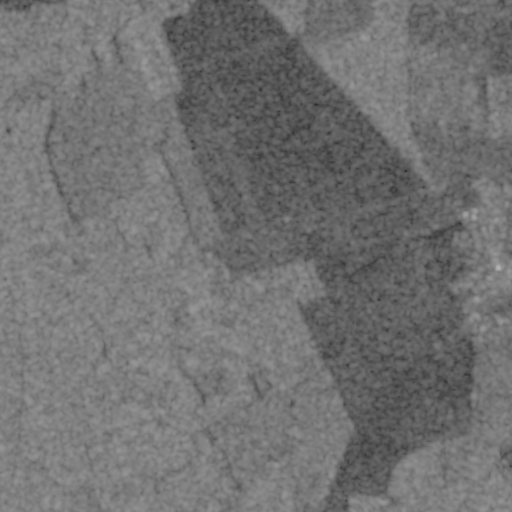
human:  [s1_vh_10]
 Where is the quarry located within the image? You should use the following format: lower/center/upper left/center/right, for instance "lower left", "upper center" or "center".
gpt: The quarry is located in the lower right of the image.
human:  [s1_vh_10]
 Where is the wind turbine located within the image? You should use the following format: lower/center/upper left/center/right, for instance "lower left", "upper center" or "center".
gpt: The wind turbine is located in the upper right of the image.
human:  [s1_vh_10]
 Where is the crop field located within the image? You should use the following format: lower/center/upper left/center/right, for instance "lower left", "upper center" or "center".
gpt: There is no crop field in the image.

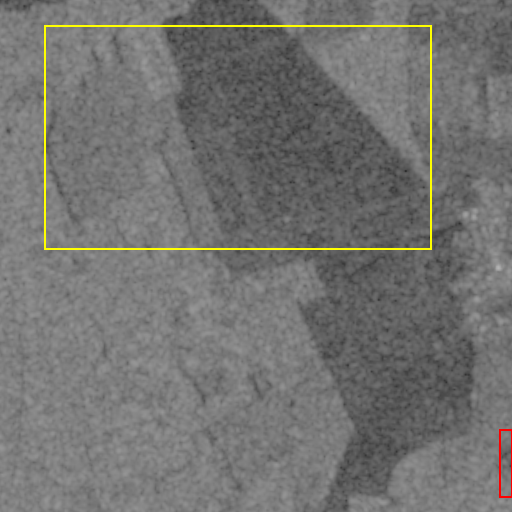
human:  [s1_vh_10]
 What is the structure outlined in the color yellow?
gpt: The structure outlined in yellow is a crop field.
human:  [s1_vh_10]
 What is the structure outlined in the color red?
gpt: The structure outlined in red is a quarry.
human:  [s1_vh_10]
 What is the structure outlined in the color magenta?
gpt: There is no magenta outline.